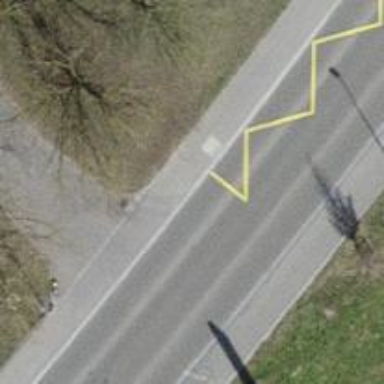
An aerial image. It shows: Bus stop with designated stop position for public transport.